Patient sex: M
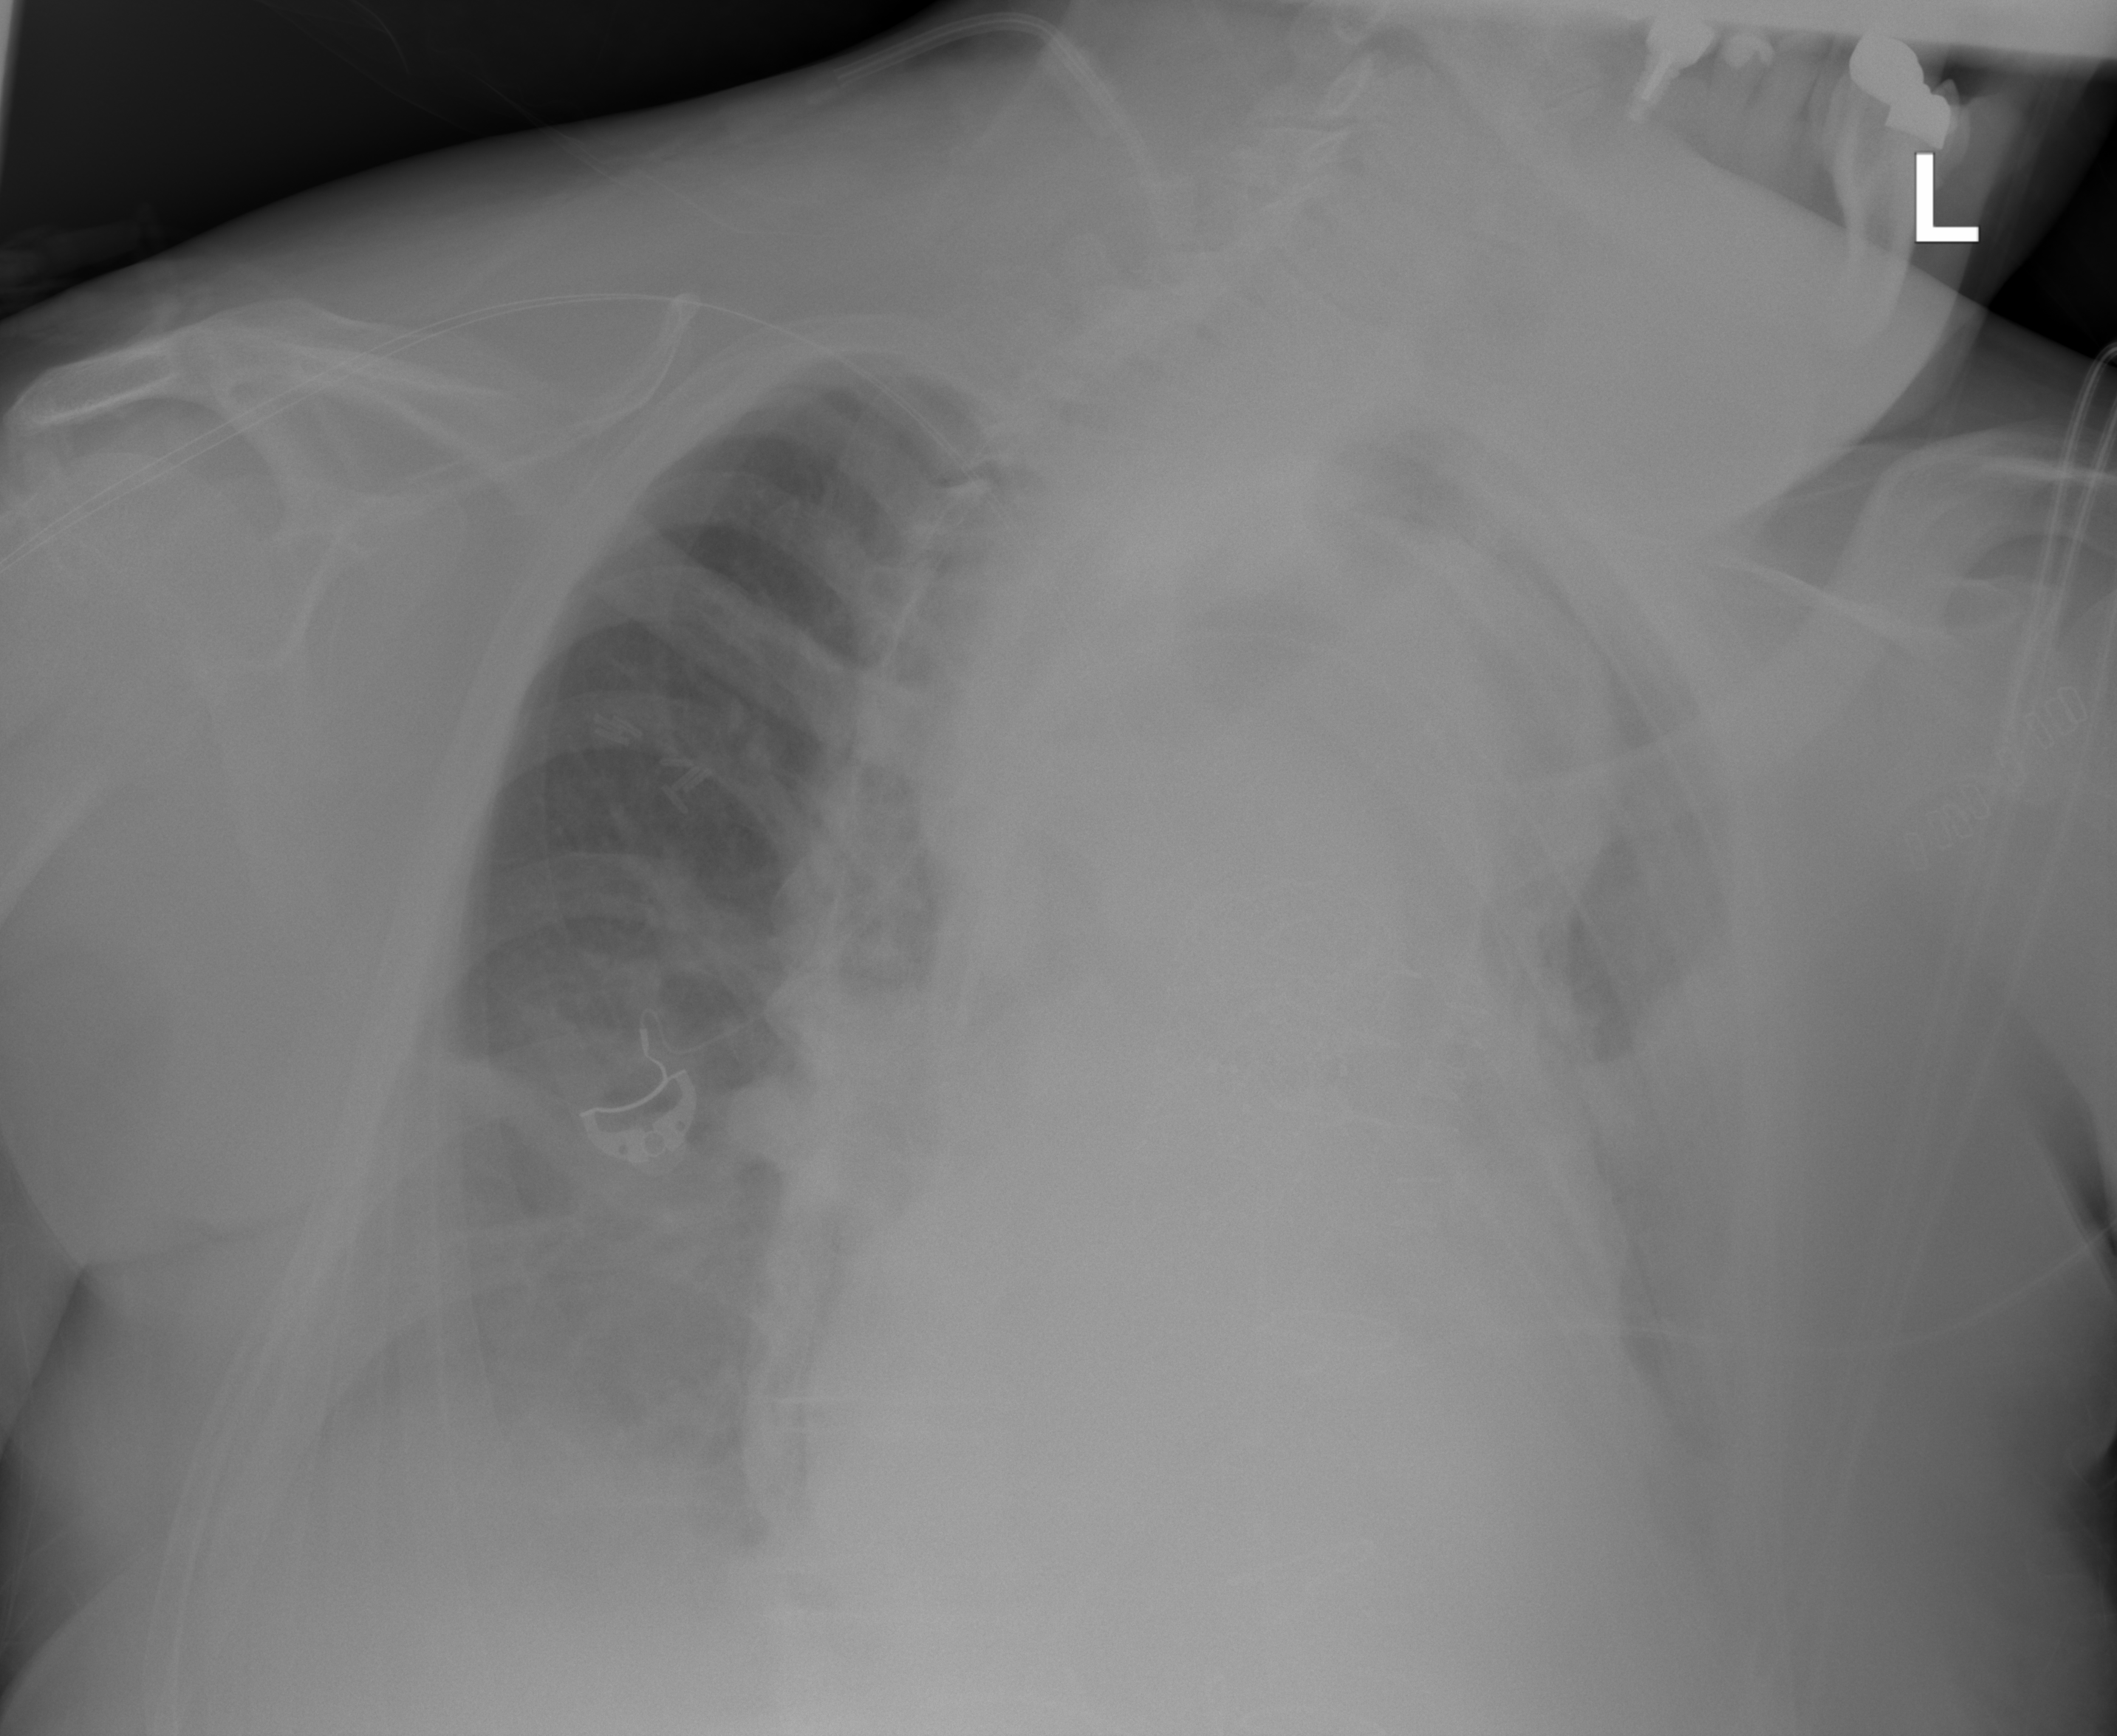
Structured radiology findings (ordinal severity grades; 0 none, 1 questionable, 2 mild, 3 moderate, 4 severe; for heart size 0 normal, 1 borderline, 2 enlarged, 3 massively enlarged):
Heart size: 3
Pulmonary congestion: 2
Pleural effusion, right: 2
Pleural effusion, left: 2
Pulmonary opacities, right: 0
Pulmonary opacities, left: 0
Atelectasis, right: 2
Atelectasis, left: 2